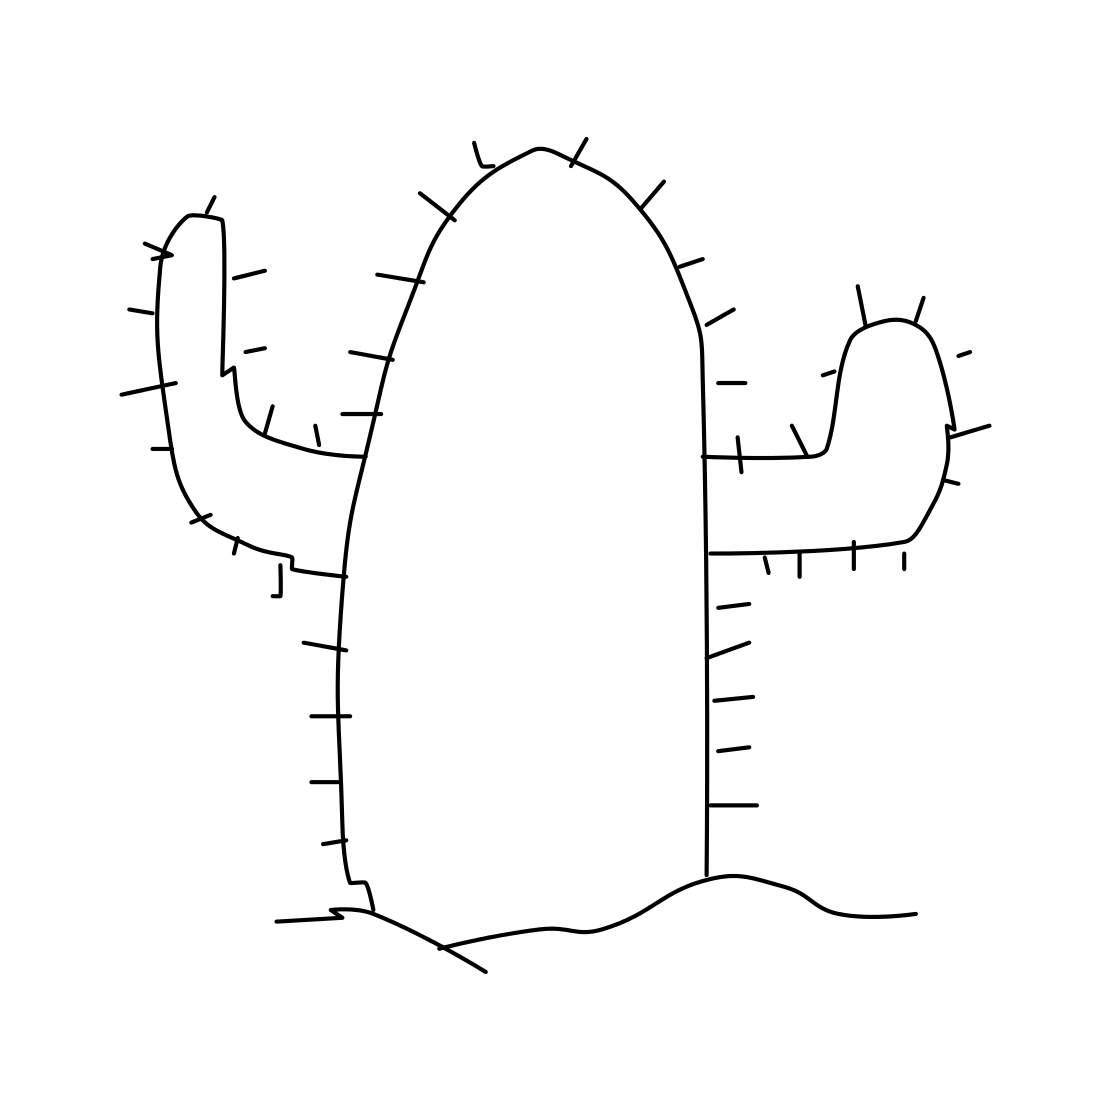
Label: cactus